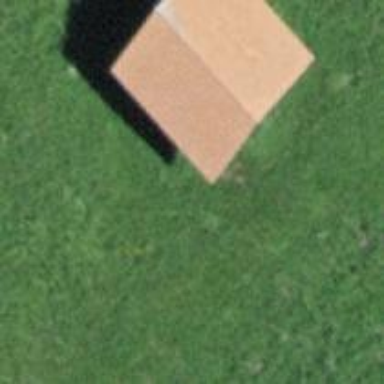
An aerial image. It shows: Rural barn.